Question: I'm running an Amazon EC2 'Large' instance - Ubuntu Natty x64 with PHP5 and MySQL. We execute a PHP script via CRON - this sends an email list (2000-4000 emails) using SMTP/PHPMailer.
The server runs very slowly (several of these CRON jobs run in parallel) and it's making the CPU go to 100%. Memory usage is low (only ~600mb / 8gigs used) and each CRON job takes a significant chunk of CPU%, for example 20-30% each with 4-5 running in parallel.
Trying to pinpoint the issue, I ran slow query log in MySQL but nothing caught my attention. How should I go about narrowing down the cause of this CPU usage? Is SMTP/email just that CPU intensive or is it a sign that there is a programming or server issue? Thanks!

The issue is resolved. There was a trivial (of course) bug that caused emails to 'grow' (some of the previous email content was being injected into the next email) - so the email pre-processing got more and more ridiculous with each subscriber. The resulting emails had hundreds/thousands of tracking images which all hit our server simultaneously when opened i.e. 'display images' in gmail. After fending off the self-inflicted DDoS attack and two days of no sleep, I am going to enjoy a bottle of Captain Morgan while contemplating various choices I've made in life.
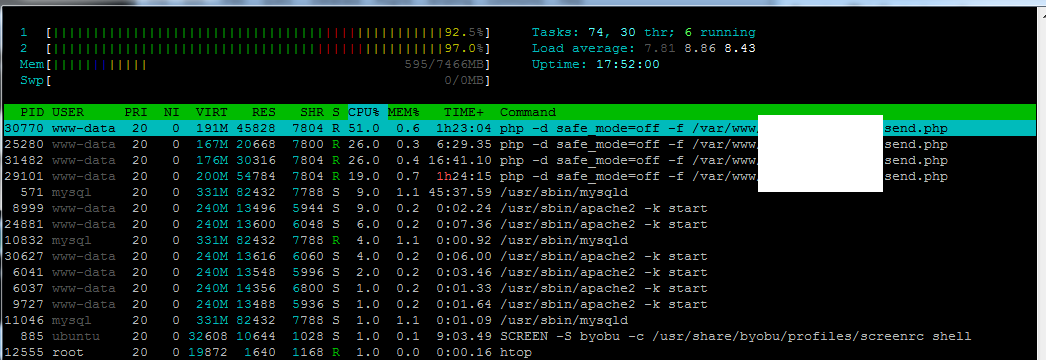
Answer: Things that can cause this (Non-exhaustive list):
1. Non block IO with the SMTP server.
2. Implementation of SMTP library used in php with long strings manipulation/long files encoded every loop (remember: the protocol must be corrected formatted, and this is checked/encoded every time you call the send method by many other methods).
3. One (or more) query per mail.
Try measuring the time spent on each operation performed inside the loop.
You can use a simple '$start = microtime (true)' and 'printf (___FILE__.':'.__LINE__.": here after % 0.8f seconds
", microtime(true) - $start);' to a debug file or another profiling tool.
Try to reduce protocol formatting/encoding time.
Not allow more than instances of php scripts running simultaneously.